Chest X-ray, PA view. Patient: 60 years old, sex M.
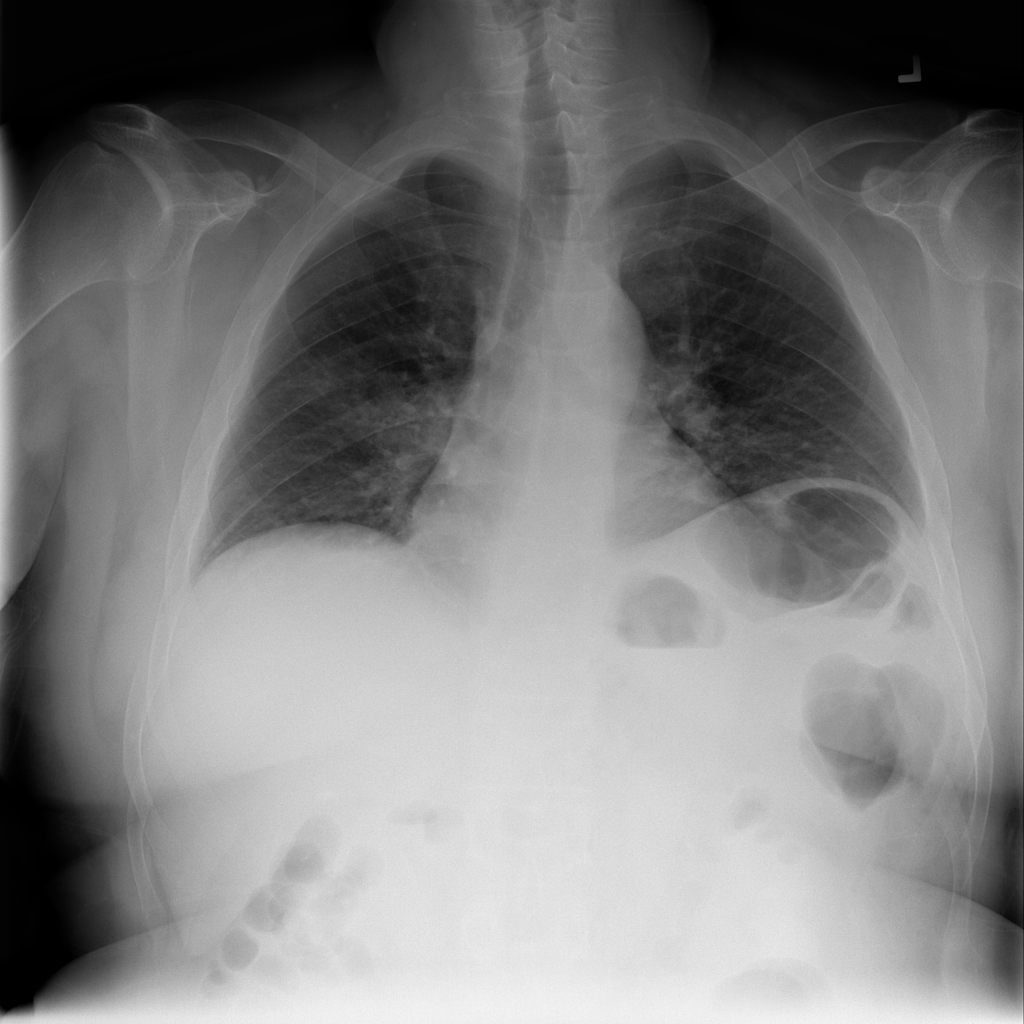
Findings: Atelectasis, Infiltration